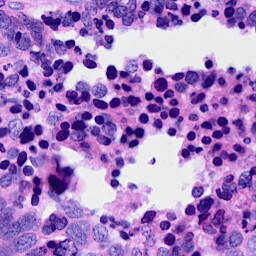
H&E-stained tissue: Ovarian